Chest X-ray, PA view. Patient: 59 years old, sex F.
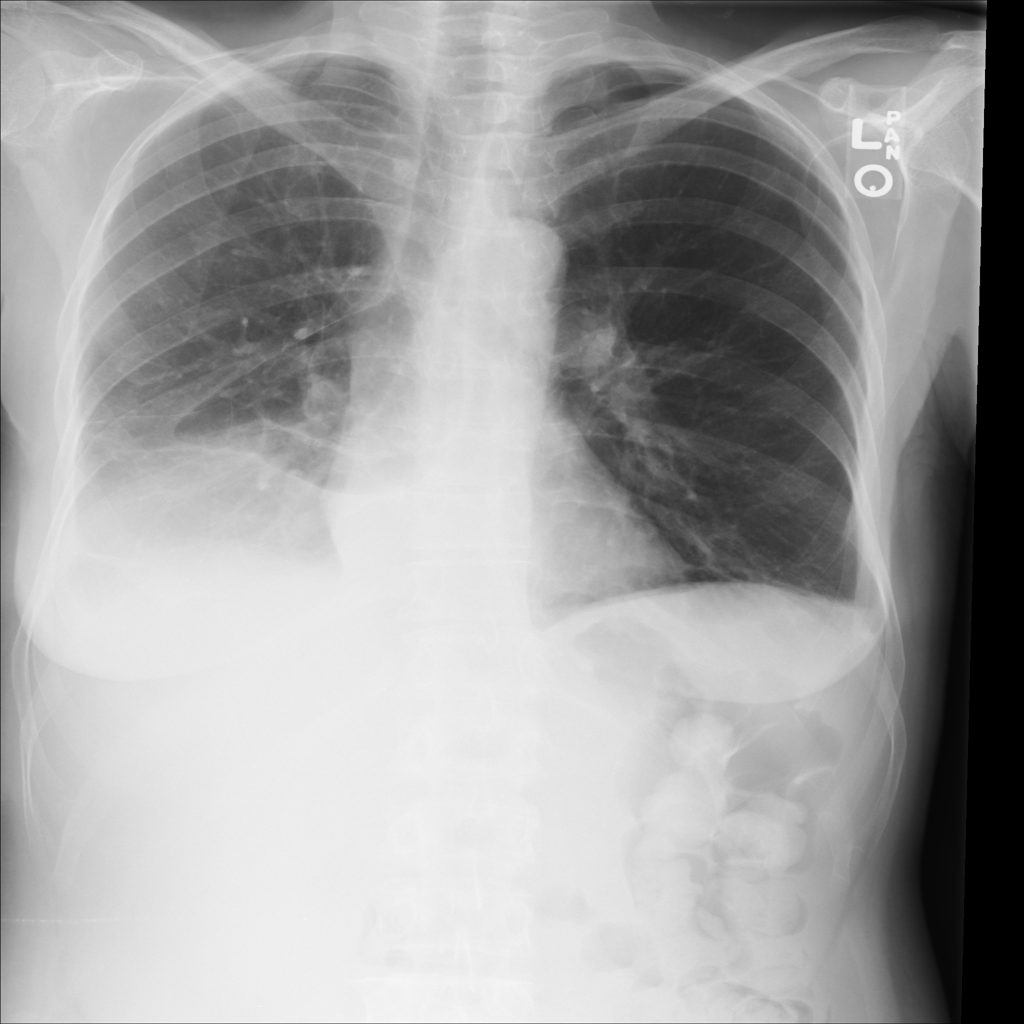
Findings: Effusion